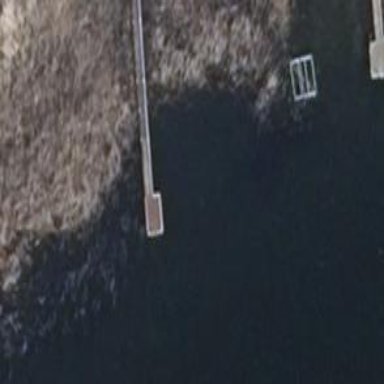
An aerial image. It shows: Man-made pier.